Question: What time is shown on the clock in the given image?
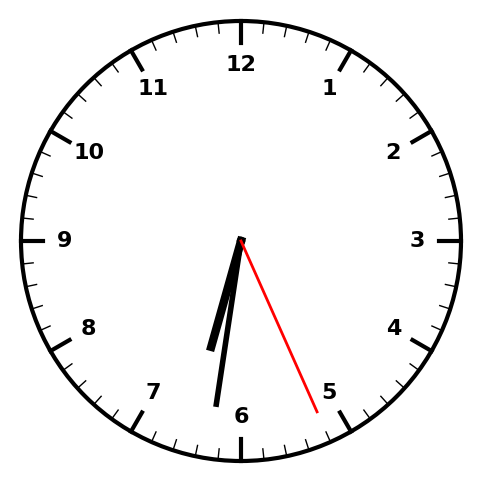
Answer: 06:31:26